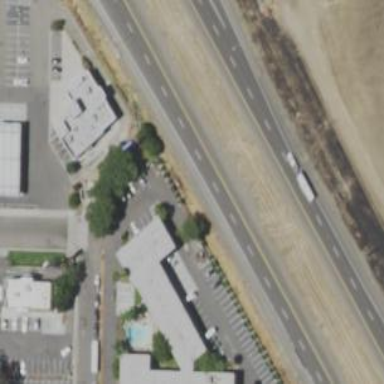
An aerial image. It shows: Commercial building that serves as motel for tourists.